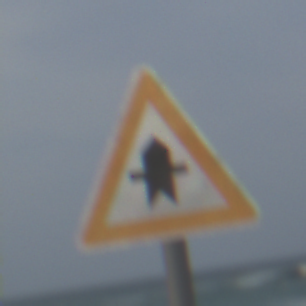
Verkehrszeichen: Vorfahrt
Umgebung: Outdoor, Suburban
Tageszeit: MorningAfternoon
Wetter: PartlyCloudy
Licht: Natural
Jahreszeit: NotSpecified
Kontrast: HighContrast